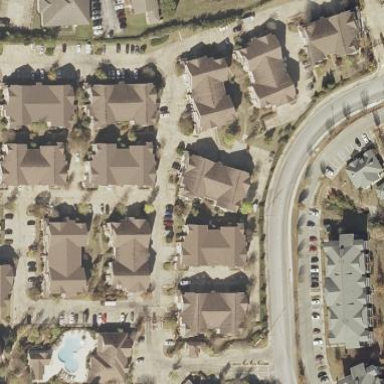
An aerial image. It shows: Residential area with apartments.